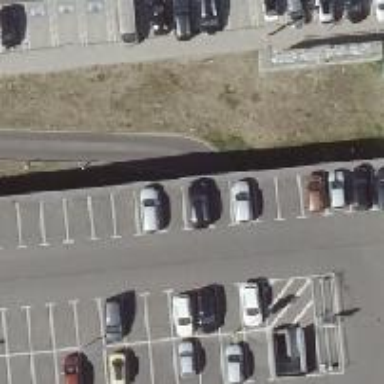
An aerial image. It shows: Parking entrance.